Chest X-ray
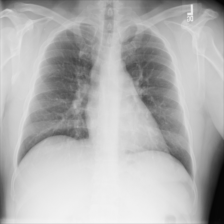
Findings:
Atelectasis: negative
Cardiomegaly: negative
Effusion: negative
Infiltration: negative
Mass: negative
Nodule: negative
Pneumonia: negative
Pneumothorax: negative
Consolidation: negative
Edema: negative
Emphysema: negative
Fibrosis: negative
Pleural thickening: negative
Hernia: negative